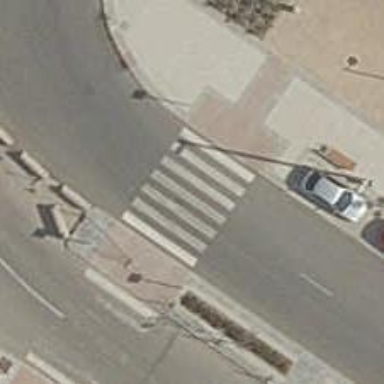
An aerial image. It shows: Uncontrolled zebra crossing on the road.